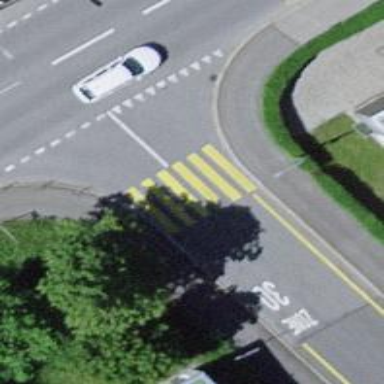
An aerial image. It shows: Uncontrolled road crossing.